Interaction volume radius: 10 \u00c5
Interaction volume height: 10 \u00c5
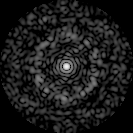
Disorder parameter: 0.8585